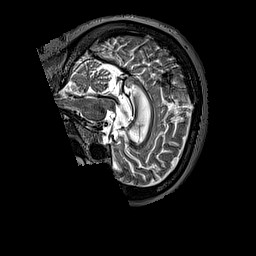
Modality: T2w
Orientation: sagittal
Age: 65
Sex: female
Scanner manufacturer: siemens
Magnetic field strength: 3 T
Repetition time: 3.2 s
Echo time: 0.567 s